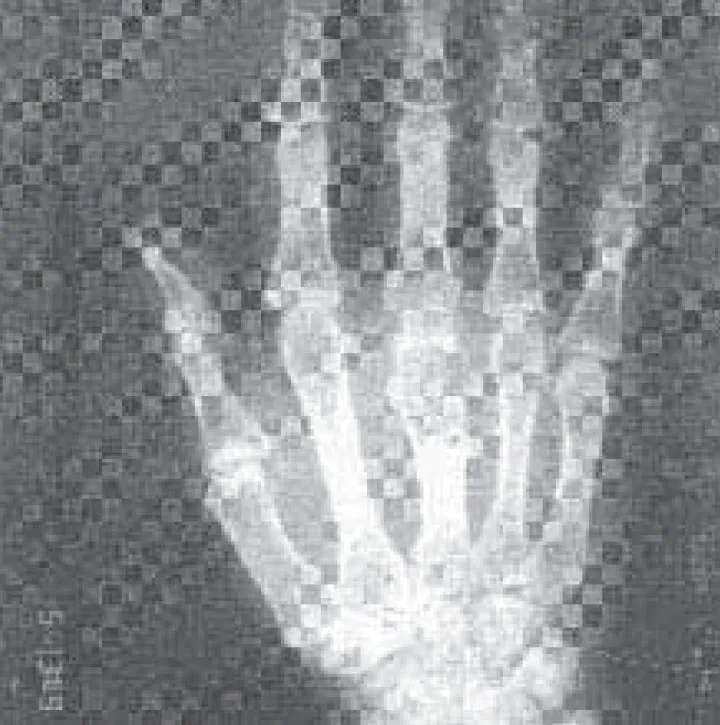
X-ray Left wrist and hand showing lytic lesions over head of third metacarpal bone.
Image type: radiology (x_ray)